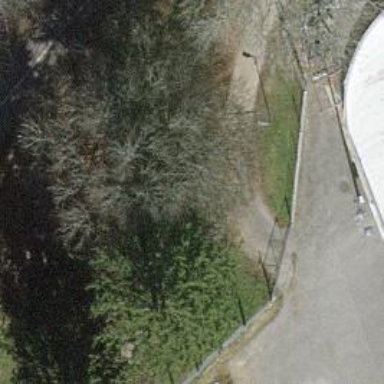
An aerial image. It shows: Bench for seating.